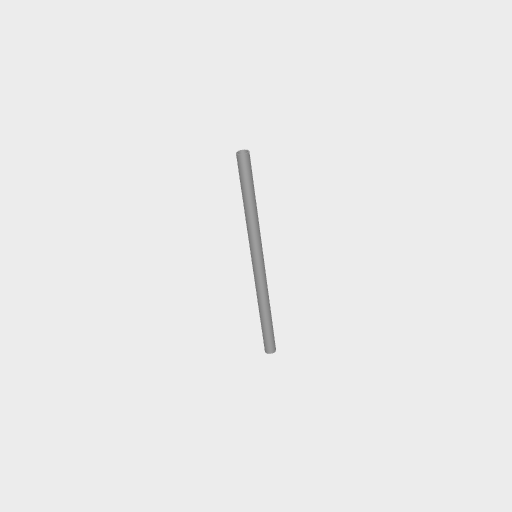
Part: AluminumTube27ID32OD600